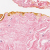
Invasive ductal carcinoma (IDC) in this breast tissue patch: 0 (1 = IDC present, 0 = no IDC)